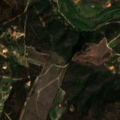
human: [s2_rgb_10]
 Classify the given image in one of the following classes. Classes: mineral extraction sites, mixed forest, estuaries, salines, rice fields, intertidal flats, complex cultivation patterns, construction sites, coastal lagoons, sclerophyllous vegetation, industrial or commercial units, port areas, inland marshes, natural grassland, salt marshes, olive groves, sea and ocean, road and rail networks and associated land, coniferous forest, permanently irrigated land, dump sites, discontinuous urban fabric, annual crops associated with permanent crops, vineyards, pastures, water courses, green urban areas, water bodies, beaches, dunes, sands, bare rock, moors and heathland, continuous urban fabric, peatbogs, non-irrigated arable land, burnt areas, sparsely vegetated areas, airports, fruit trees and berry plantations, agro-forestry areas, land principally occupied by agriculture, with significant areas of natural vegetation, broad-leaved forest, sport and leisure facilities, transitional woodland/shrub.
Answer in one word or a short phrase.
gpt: non-irrigated arable land, permanently irrigated land, land principally occupied by agriculture, with significant areas of natural vegetation, broad-leaved forest, mixed forest, transitional woodland/shrub